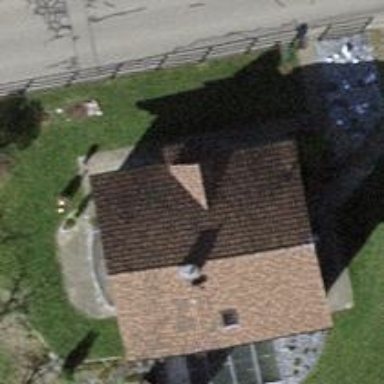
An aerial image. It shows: Simple house.